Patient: sex M, age 26
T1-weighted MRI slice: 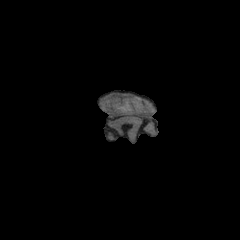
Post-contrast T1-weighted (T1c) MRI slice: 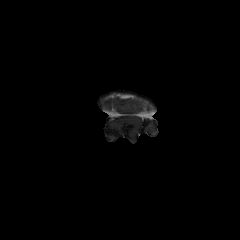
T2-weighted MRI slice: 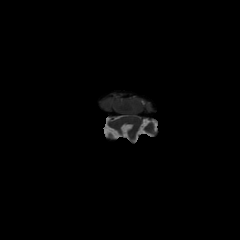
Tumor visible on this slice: no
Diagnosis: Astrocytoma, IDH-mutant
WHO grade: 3